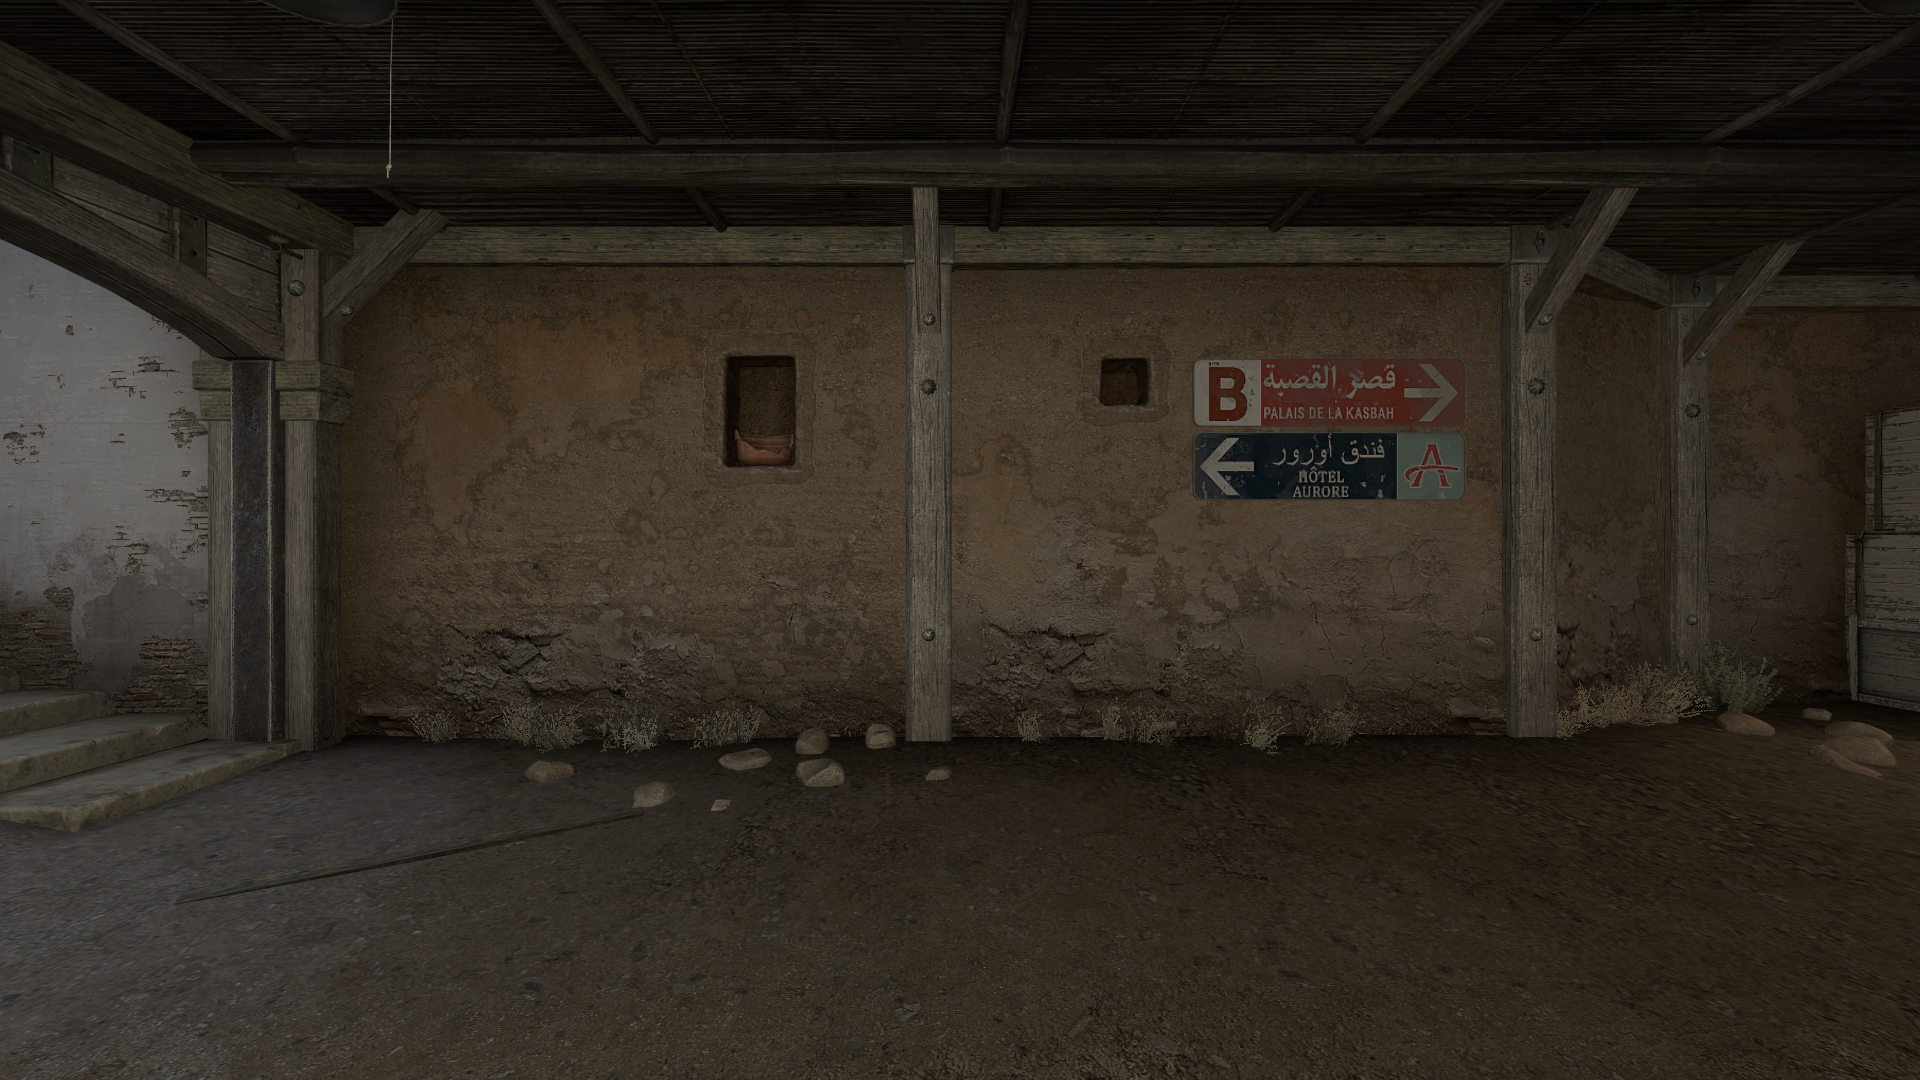
Map: de_dust2